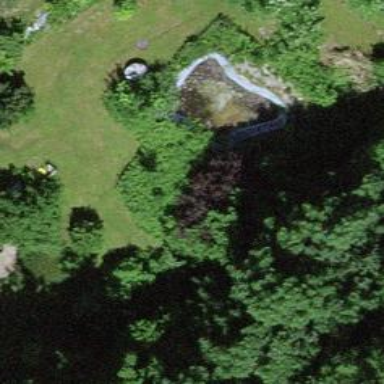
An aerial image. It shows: Serene pond surrounded by nature.